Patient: sex F, age 51
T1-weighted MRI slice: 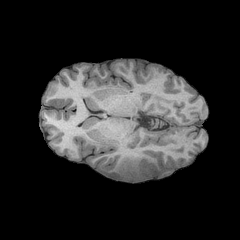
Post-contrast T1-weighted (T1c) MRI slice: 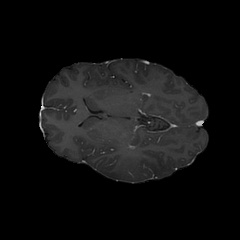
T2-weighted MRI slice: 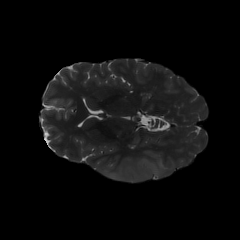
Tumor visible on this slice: yes
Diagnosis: Astrocytoma, IDH-wildtype
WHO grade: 3